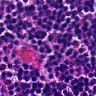
Metastatic tissue present: no